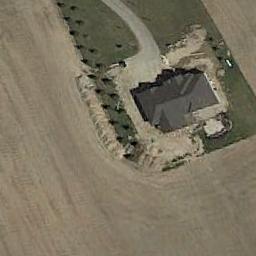
Label: residential